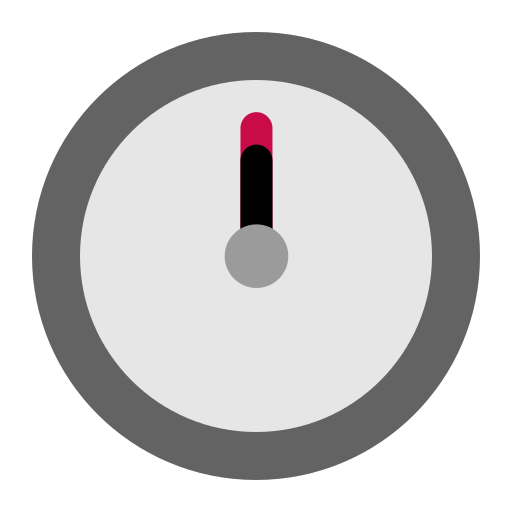
twelve oclock flat